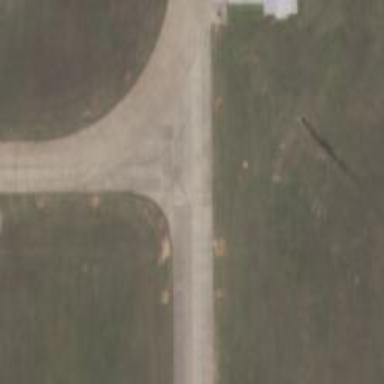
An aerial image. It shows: Image of taxiway at airport.